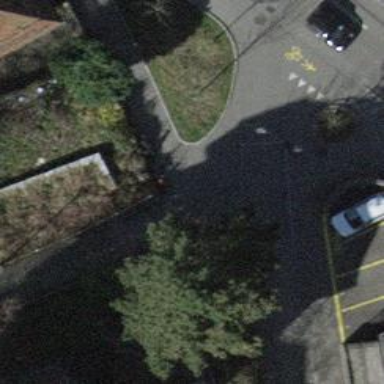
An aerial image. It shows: Kerb serving as barrier.